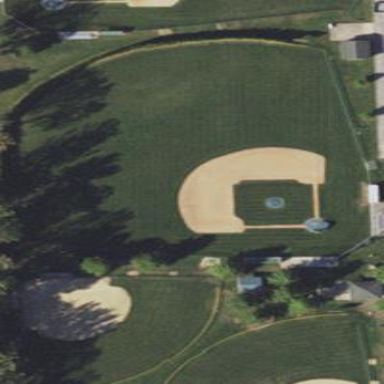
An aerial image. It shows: Baseball pitch for leisure land.